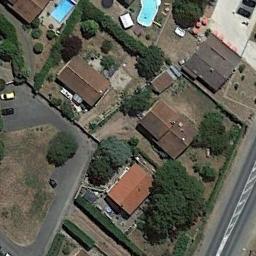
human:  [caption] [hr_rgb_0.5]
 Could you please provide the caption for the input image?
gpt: Many buildings of different shapes are in medium residential area .

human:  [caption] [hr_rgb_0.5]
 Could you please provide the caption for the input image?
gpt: Mid-sized housing estates are run-down .

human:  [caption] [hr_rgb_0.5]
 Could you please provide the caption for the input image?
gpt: The medium residential area has some trees, Houses and a clearing .

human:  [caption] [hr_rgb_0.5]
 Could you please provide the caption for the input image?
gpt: The medium residential is on the bare land next to the road and trees .

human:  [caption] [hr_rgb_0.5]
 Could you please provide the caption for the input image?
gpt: There are some brown buildings on brown lawns on the medium residential area .